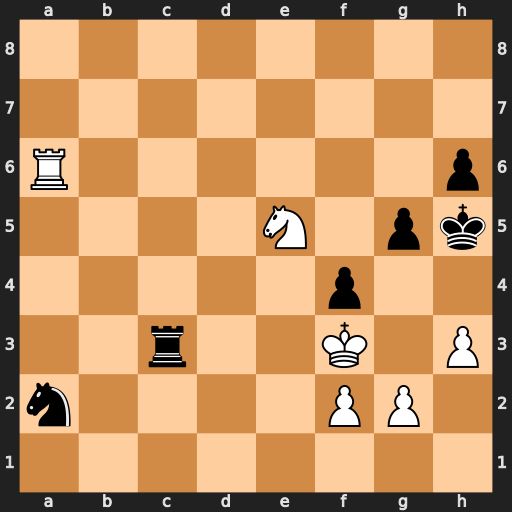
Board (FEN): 8/8/R6p/4N1pk/5p2/2r2K1P/n4PP1/8
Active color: w
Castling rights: -
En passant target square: -
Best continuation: Ke4 Nb4 Rb6